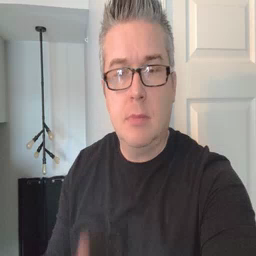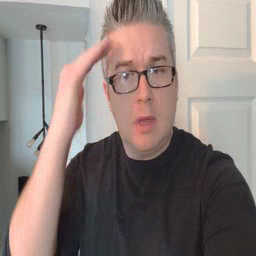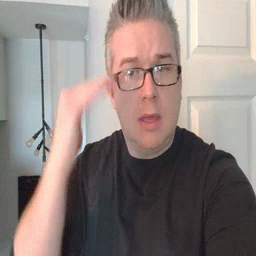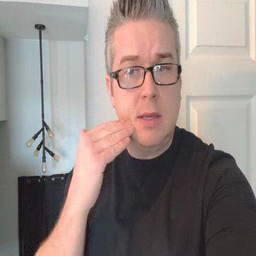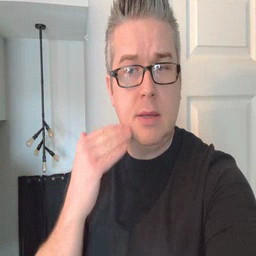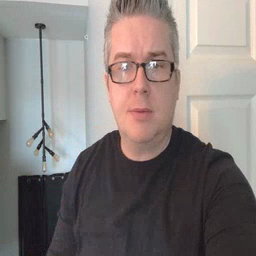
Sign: head